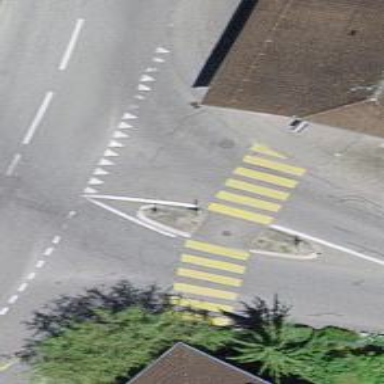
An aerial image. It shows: Uncontrolled road crossing with island and markings.